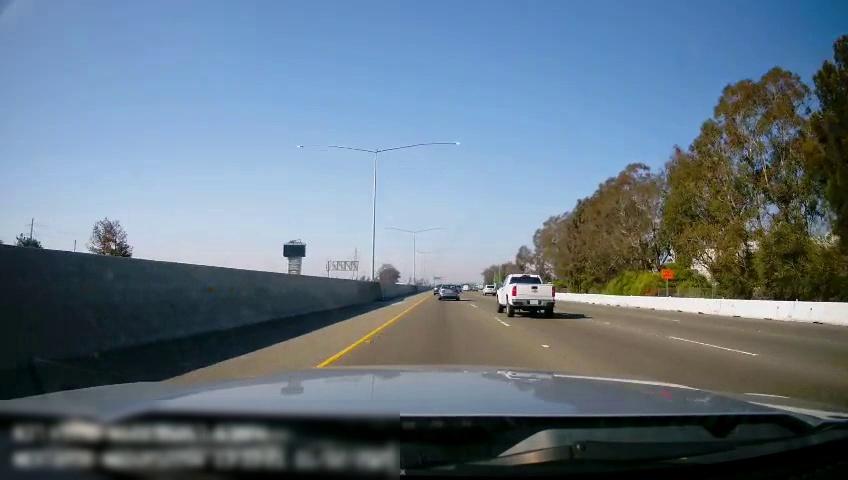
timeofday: Day
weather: Sunny
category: Drivable Space
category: Vehicles | Truck
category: Vehicles | Car
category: Vehicles | SUV
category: Lanes | Alternate Lane
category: Lanes | Current Lane
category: Lanes | Current Lane